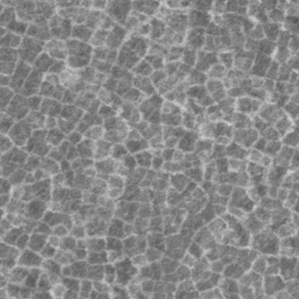
Label: frost